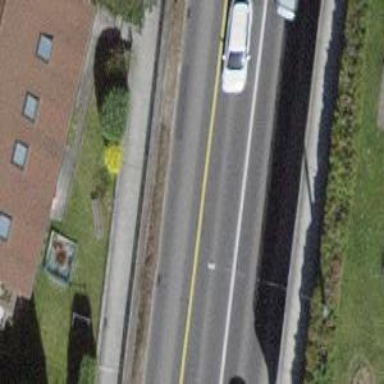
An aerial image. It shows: Secondary road with asphalt surface. There is designated lane for cyclists on the left side.